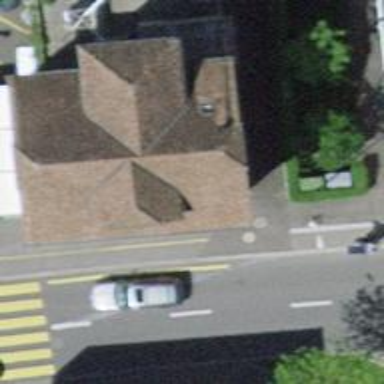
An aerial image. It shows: Restaurant.